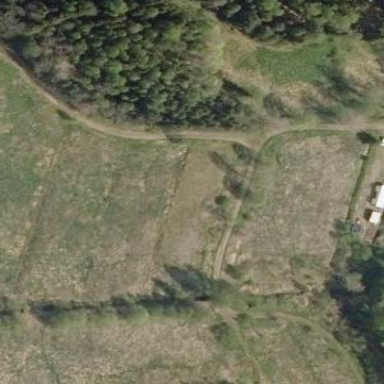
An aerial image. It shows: Fence around area designated for animal keeping.